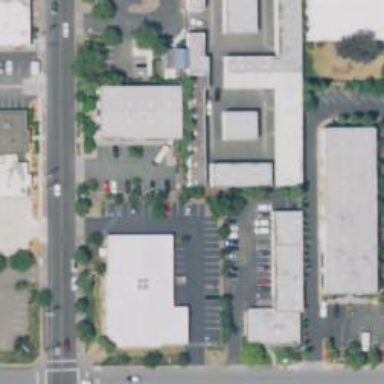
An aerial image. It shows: Commercial area.